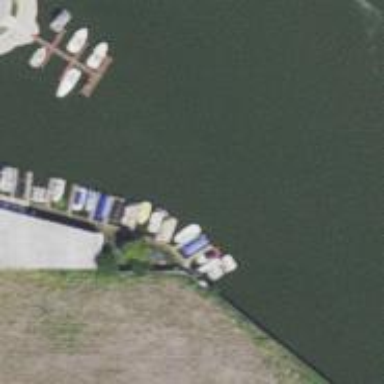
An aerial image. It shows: Man-made pier.